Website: apple
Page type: billing-address
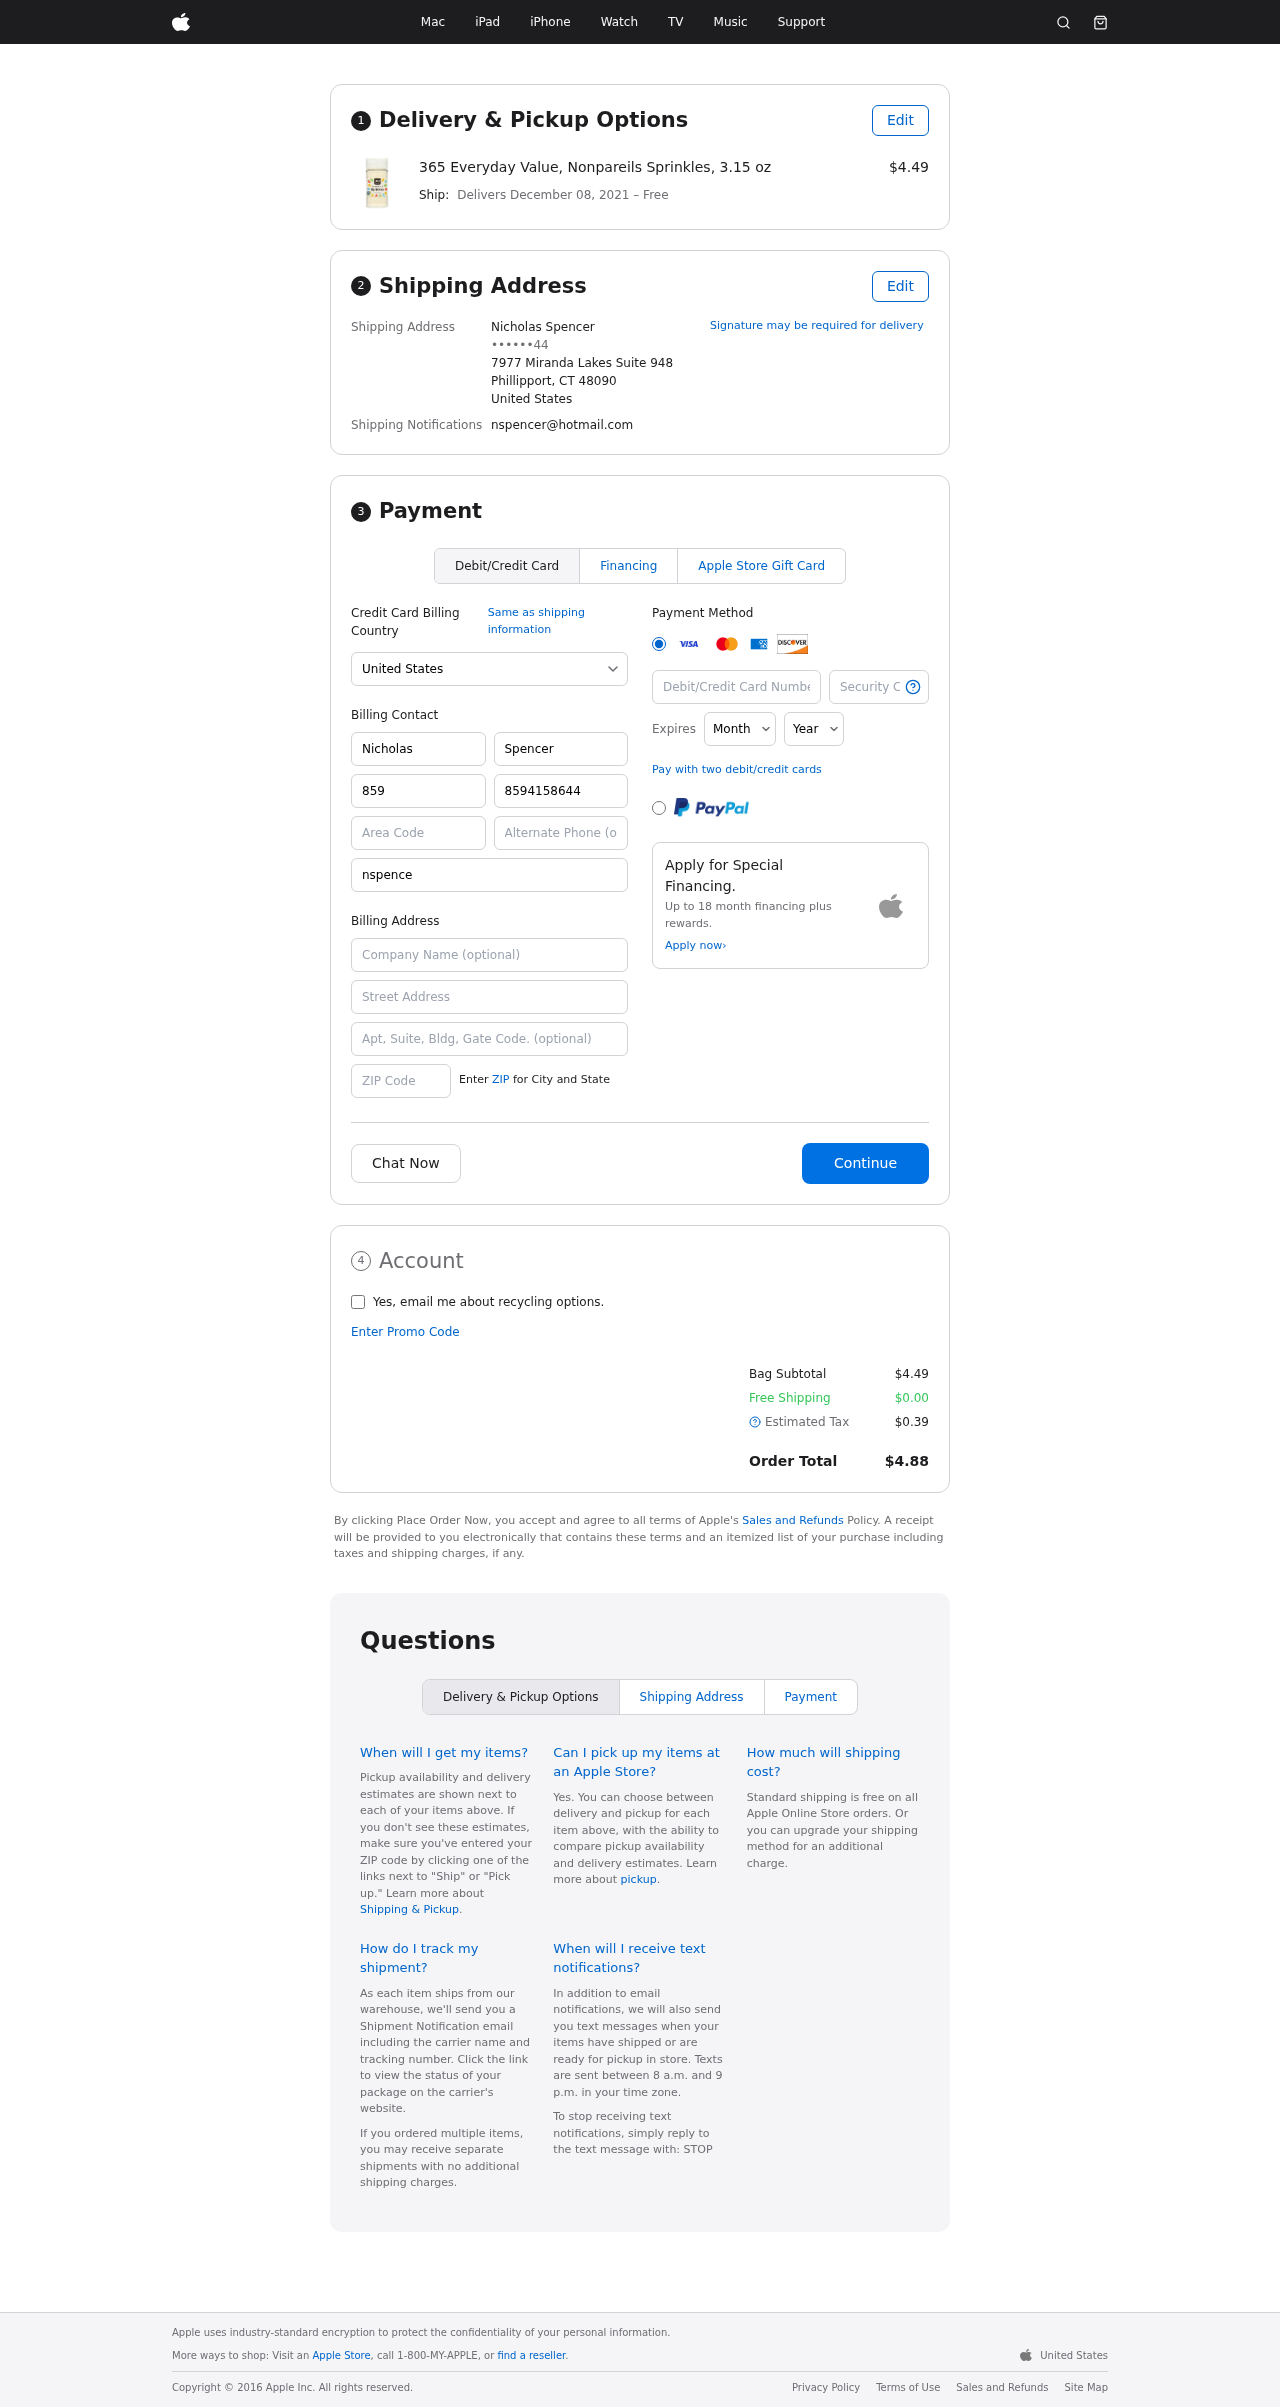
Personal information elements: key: PII_CARD_CVV
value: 9218
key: PII_CARD_EXPIRY_MONTH
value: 02
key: PII_CARD_EXPIRY_YEAR
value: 28
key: PII_CARD_NUMBER
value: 3708 9001 6608 560
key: PII_CITY_STATE_ZIP
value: Phillipport, CT 48090
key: PII_COUNTRY
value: United States
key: PII_EMAIL
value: nspencer@hotmail.com
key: PII_FULLNAME
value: Nicholas Spencer
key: PII_STREET
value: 7977 Miranda Lakes Suite 948
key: PII_PHONE_MASKED
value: ••••••44
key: PII_BILLING_FIRSTNAME
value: Nicholas
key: PII_BILLING_LASTNAME
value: Spencer
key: PII_BILLING_PHONE_AREA
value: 859
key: PII_BILLING_PHONE
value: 8594158644
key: PII_BILLING_EMAIL
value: nspencer@hotmail.com
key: PII_BILLING_STREET
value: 7977 Miranda Lakes Suite 948
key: PII_BILLING_STREET2
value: Suite 029
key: PII_BILLING_POSTCODE
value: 48090
Product elements: key: PRODUCT1_NAME
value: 365 Everyday Value, Nonpareils Sprinkles, 3.15 oz
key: PRODUCT1_PRICE
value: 4.49
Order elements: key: ORDER_DELIVERY_DATE
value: December 08, 2021
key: ORDER_SUBTOTAL
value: $4.49
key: ORDER_SHIPPING_COST
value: $0.00
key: ORDER_TAX
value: $0.39
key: ORDER_TOTAL
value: $4.88